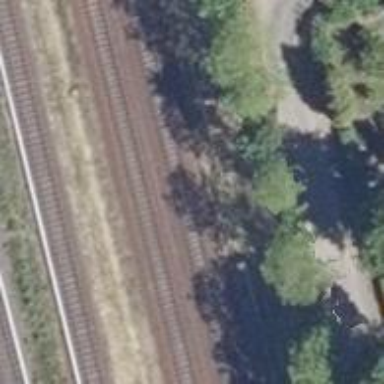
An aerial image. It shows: Railway signal.